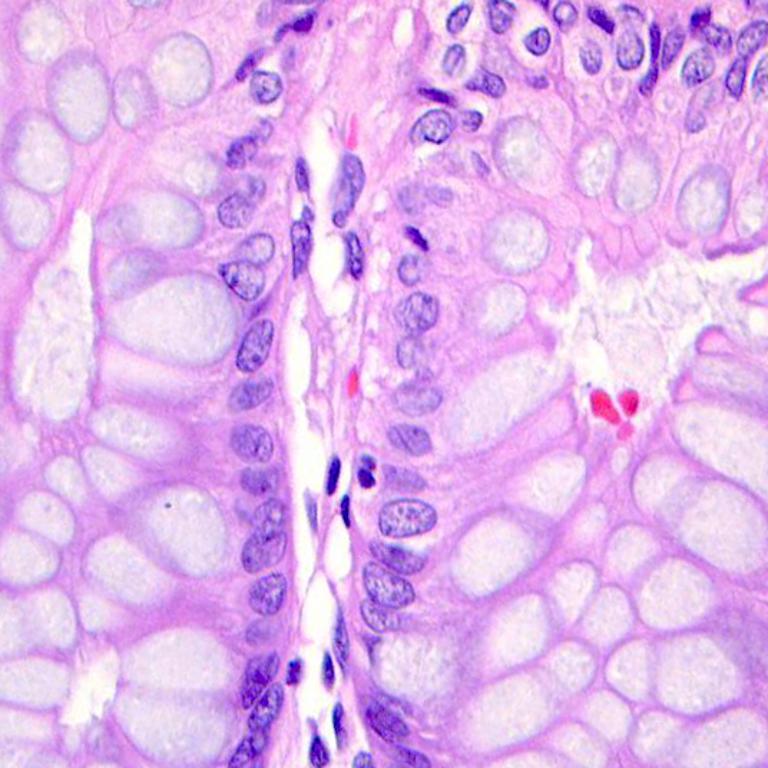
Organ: colon
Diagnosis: benign